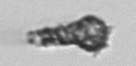
Label: Syracosphaera_pulchra